Question: I made a basic game on a JFrame and I'm currently trying to add a scoreboard on top my frame by using two separate JPanels. I tried to do it with WindowBuilder but the problem is that my GameFrame class component isn't shown fully in the game frame. It looks like this:

The code is as follows:
'''
JFrame frame = new JFrame("Game");
frame.setSize(500, 700);
frame.setDefaultCloseOperation(JFrame.EXIT_ON_CLOSE);
frame.setResizable(false);
frame.setLocationRelativeTo(null);
frame.getContentPane().setLayout(null);
JPanel panel = new JPanel();
panel.setBounds(0, 100, 500, 600);
panel.add(new GameFrame());
frame.getContentPane().add(panel);
frame.setVisible(true);
'''
How can I solve the problem?
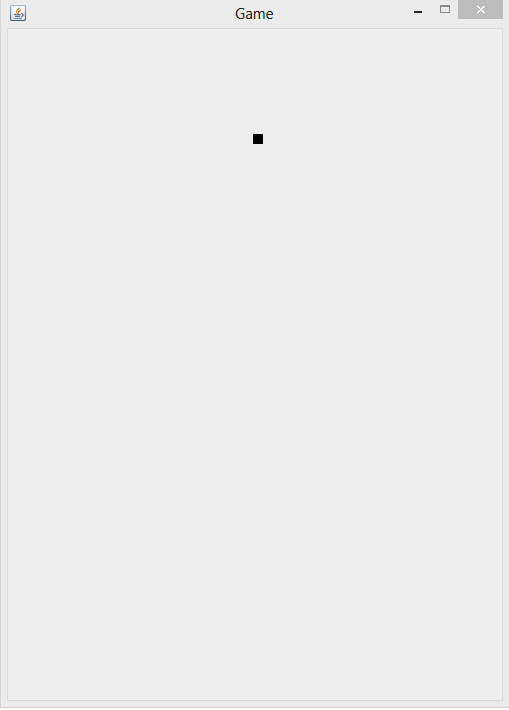
Answer: A 'JPanel' uses 'FlowLayout' by default which respects preferred sizes. As its unlikely that this is currently overridden for your 'GameFrame' component class, you need to use a layout manager which uses the maximum area available
'''
panel.setLayout(new BorderLayout());
'''